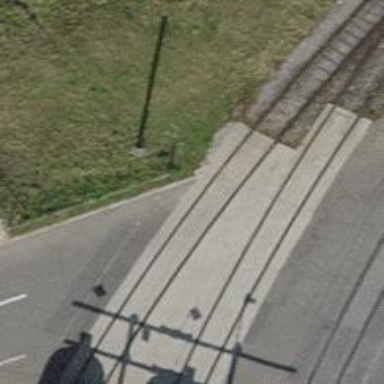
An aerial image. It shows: Level crossing along the railway.